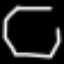
Label: octagon